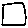
Label: square